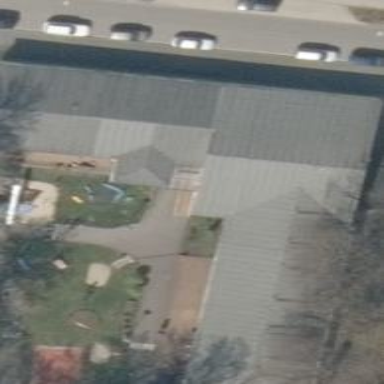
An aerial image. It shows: Kindergarten building.